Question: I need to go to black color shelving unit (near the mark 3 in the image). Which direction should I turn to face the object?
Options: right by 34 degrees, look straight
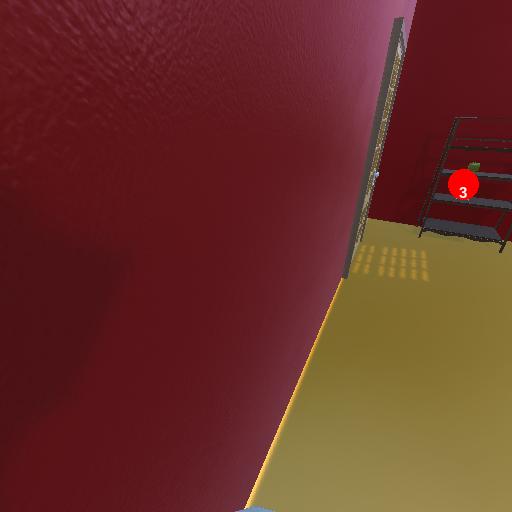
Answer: right by 34 degrees